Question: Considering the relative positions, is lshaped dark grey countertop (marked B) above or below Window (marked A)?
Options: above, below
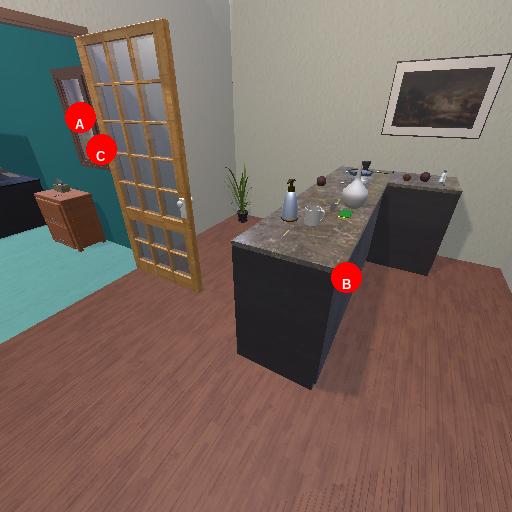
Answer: above